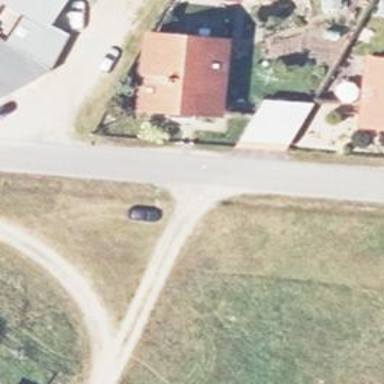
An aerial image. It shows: Residential road with asphalt surface.